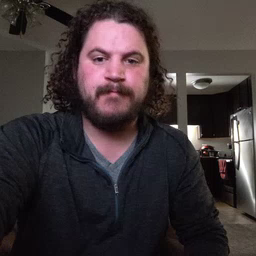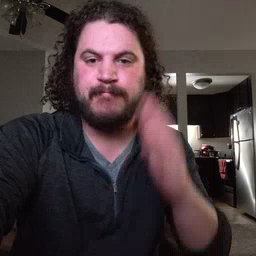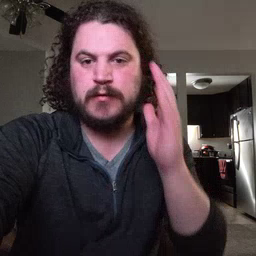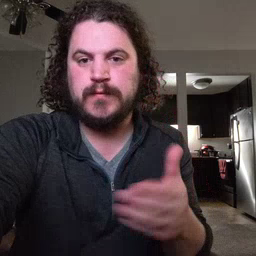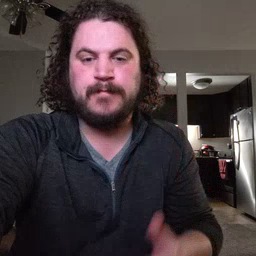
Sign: bedroom